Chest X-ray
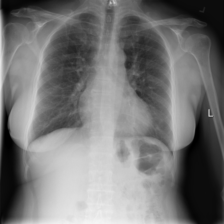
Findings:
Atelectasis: negative
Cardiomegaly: negative
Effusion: negative
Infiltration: negative
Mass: negative
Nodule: negative
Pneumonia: negative
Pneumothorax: negative
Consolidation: negative
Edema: negative
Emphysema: negative
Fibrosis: negative
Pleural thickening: negative
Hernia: negative